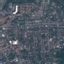
Land use / land cover: Residential